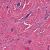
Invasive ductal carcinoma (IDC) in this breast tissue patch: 0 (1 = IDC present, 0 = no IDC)